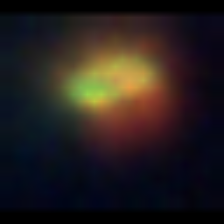
Taxon: NanoPlankton
Group: Other